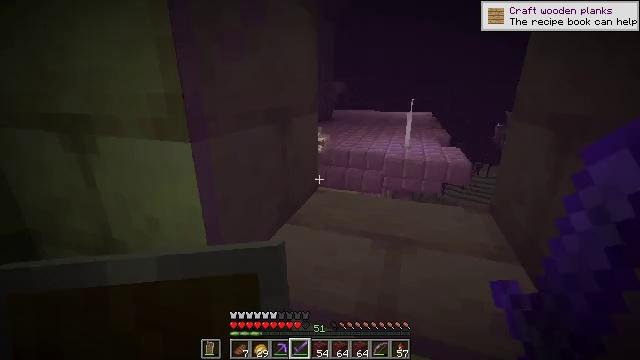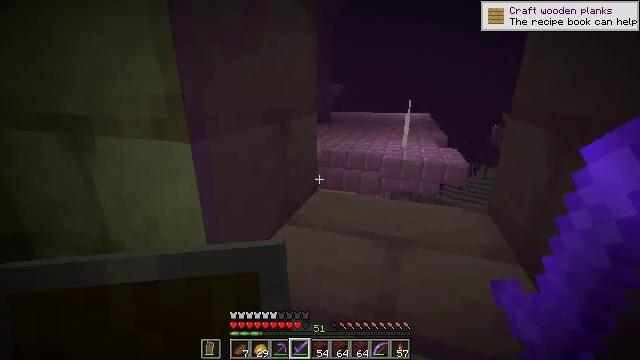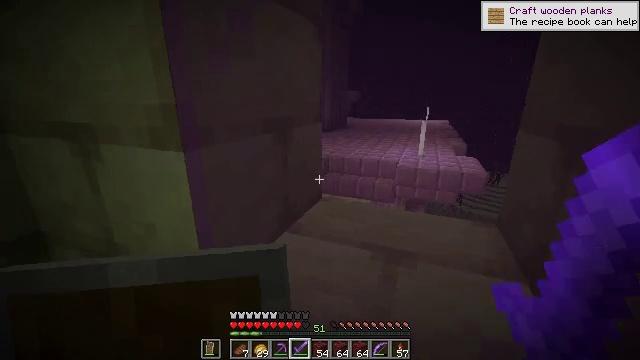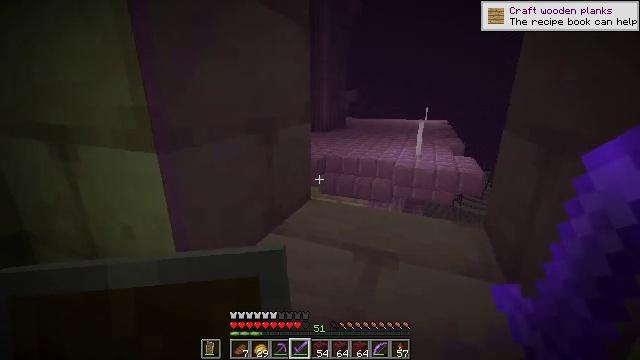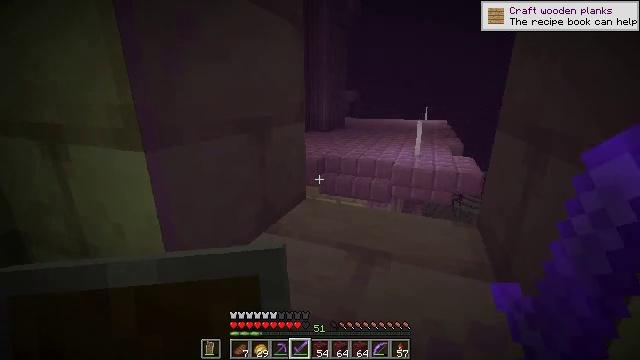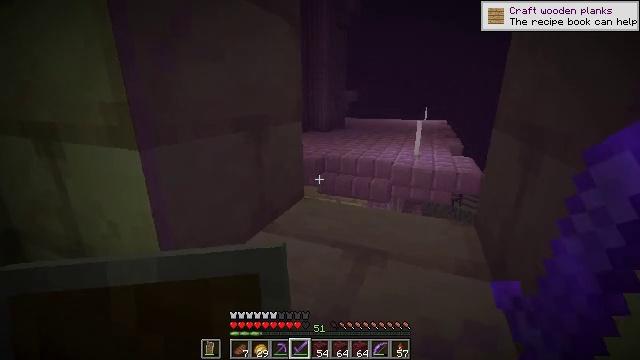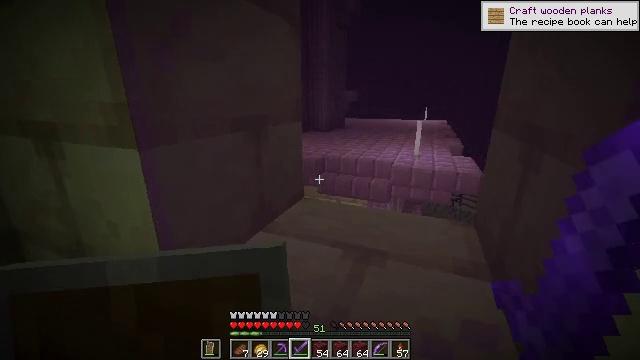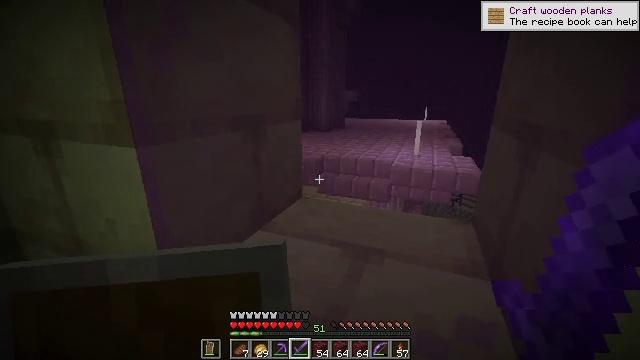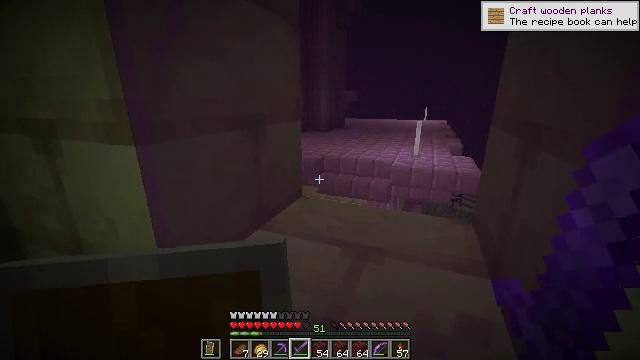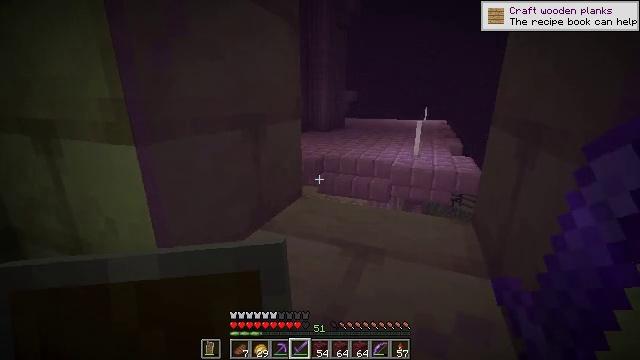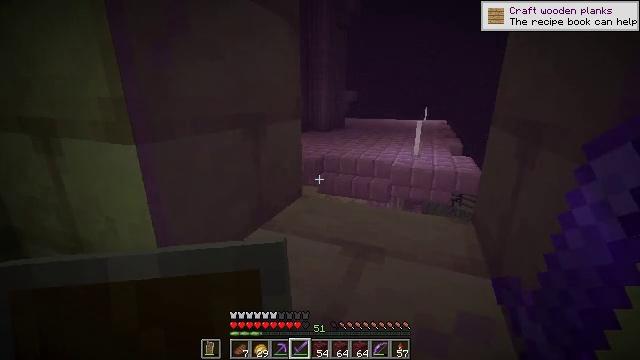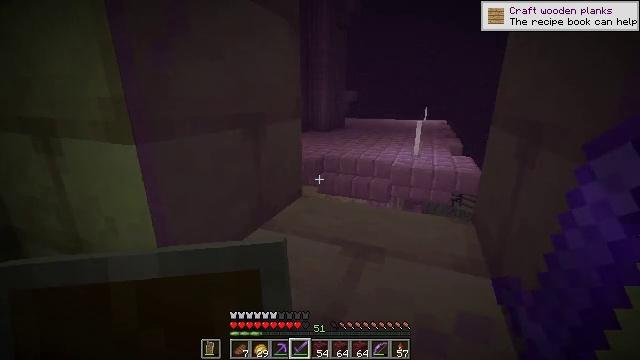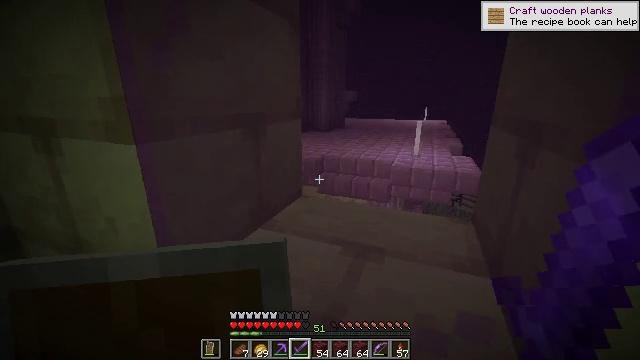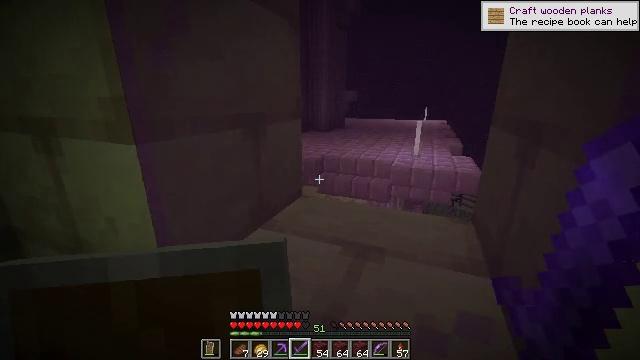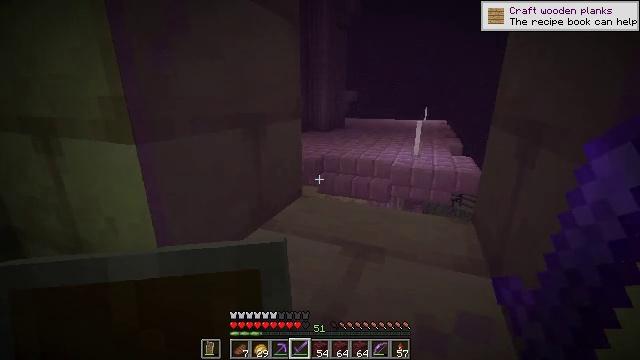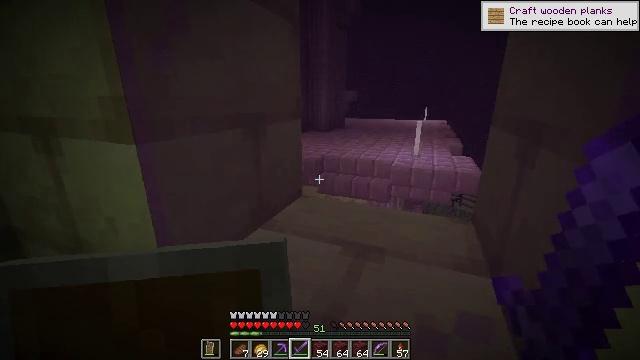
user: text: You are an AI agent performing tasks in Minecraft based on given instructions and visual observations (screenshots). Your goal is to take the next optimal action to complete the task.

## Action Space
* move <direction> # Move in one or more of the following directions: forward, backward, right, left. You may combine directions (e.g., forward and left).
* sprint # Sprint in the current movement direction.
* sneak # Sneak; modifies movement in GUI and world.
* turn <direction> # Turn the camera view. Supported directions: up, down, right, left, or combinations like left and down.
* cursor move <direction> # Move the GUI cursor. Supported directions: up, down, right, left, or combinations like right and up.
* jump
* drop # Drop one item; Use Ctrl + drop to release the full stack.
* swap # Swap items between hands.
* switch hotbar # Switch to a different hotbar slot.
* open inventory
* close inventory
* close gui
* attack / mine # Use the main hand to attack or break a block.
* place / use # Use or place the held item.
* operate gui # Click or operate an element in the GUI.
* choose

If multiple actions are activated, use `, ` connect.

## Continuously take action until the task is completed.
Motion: motion action
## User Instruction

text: Collect the purpur slab after breaking it.
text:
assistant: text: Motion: no_op
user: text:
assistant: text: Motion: move right, turn left and up
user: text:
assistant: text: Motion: no_op
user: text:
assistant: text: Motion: no_op
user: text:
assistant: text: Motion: no_op
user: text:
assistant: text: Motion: no_op
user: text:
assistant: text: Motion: no_op
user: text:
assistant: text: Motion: no_op
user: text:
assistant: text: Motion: no_op
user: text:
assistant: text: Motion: no_op
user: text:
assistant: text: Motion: no_op
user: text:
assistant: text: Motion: no_op
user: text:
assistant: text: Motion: no_op
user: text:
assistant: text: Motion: no_op
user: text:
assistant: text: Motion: no_op
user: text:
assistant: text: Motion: move forward and move right
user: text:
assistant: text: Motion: move forward and move right
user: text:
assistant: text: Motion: move forward and move right
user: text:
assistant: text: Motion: move forward and move right
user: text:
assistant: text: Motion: no_op
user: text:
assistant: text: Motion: no_op
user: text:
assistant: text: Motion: no_op
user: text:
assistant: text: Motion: no_op
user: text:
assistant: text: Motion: no_op
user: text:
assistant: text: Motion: no_op
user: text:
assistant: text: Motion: no_op
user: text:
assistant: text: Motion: no_op
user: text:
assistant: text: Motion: no_op
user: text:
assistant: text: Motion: turn left
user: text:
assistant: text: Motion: turn left